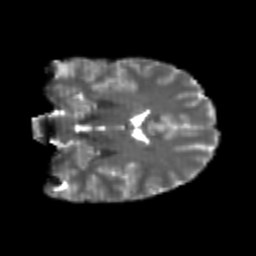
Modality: T2w
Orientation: coronal
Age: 21
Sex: male
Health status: healthy
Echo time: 0.074 s